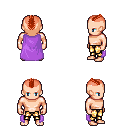
a pixel art fantasy rpg character, male body template, human, light skin, lavender cape, gold greaves, red short mohawk hairstyle, four views (front, back, left, right), 2x2 character sprite sheet, small pixel art, hard edges, no anti-aliasing